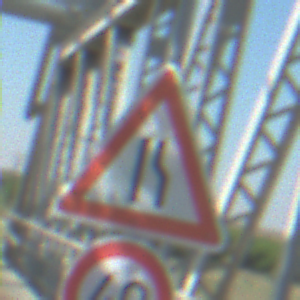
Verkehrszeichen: EinseitigVerengteFahrbahnRechts
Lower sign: Geschwindigkeit40
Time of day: MorningAfternoon
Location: Outdoor (Special)
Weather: Clear
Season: NotSpecified
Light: Natural